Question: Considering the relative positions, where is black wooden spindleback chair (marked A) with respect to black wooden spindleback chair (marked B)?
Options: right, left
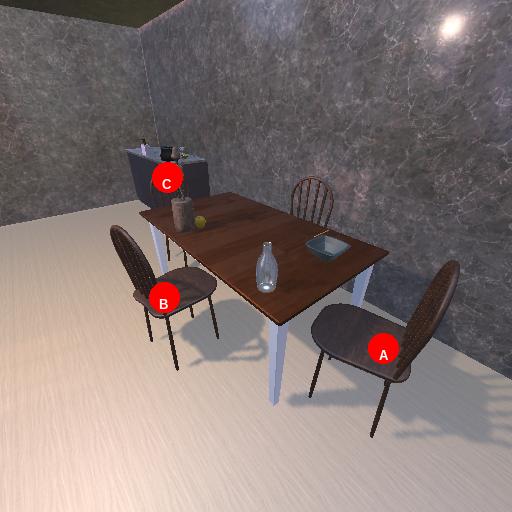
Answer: right